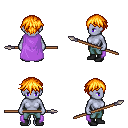
a pixel art fantasy rpg character, female body template, dark elf, purple skin, lavender cape, teal pants, light blonde short bangs hairstyle, black shoes, spear, four views (front, back, left, right), 2x2 character sprite sheet, small pixel art, hard edges, no anti-aliasing